Question: I am developing a storyboard with the following scenario: a Navigation Controller has UITableViewController (Father). There is a cell in Father which performs a segue that opens a new UIViewController: Son. Inside Son, I have dragged a UITableView and a Navigation Item, as I want to have a refresh button in the navigation bar.
However, when I run the project, the table doesn't fit below the navigation bar. Also, it appears to be an empty space in the footer of the view. What attribute should I set or modify, in the interface builder, to get the table begin after the navigation bar, and fill the entire view?

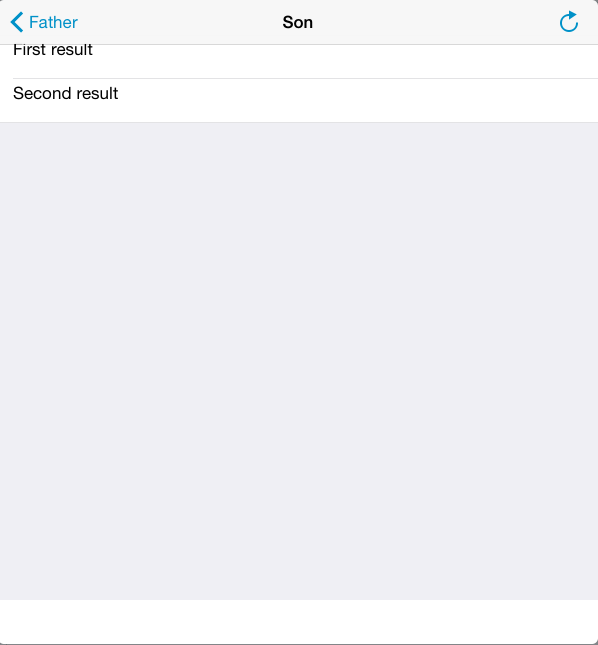
Answer: The solution was pretty simple, just needed to include the following line:
'''
self.navigationController.navigationBar.translucent = NO;
'''